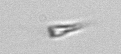
Label: Calciopappus